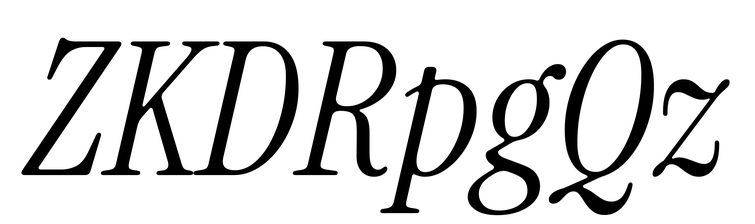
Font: InstrumentSerif-Italic